Question: I am trying to display a currently logged in username and I am getting a fatal error about an unexpected nil for an optional value. I've searched several of the other questions related to my issue (using "if let") and attempted the solution but for some reason I cannot get this code to display in my label even though I am ,in fact, showing a value for my variable on debug. My code is as follows:
'''
import UIKit
import Parse
class DashboardViewController: UIViewController {
@IBOutlet var welcomeText: UILabel!
override func viewDidLoad() {
super.viewDidLoad()
}
override func viewWillAppear(animated: Bool) {
if let currentUser = PFUser.currentUser()?.username {
welcomeText.text = "Welcome \(currentUser)!"
} else {
welcomeText.text = "Welcome"
}
}
override func didReceiveMemoryWarning() {
super.didReceiveMemoryWarning()
}
}
'''
I have even tried (as I posted this) moving my code to the viewWillAppear() function to see if that made a difference considering that has helped in the past, but no luck. Any help would be greatly appreciated!
error:

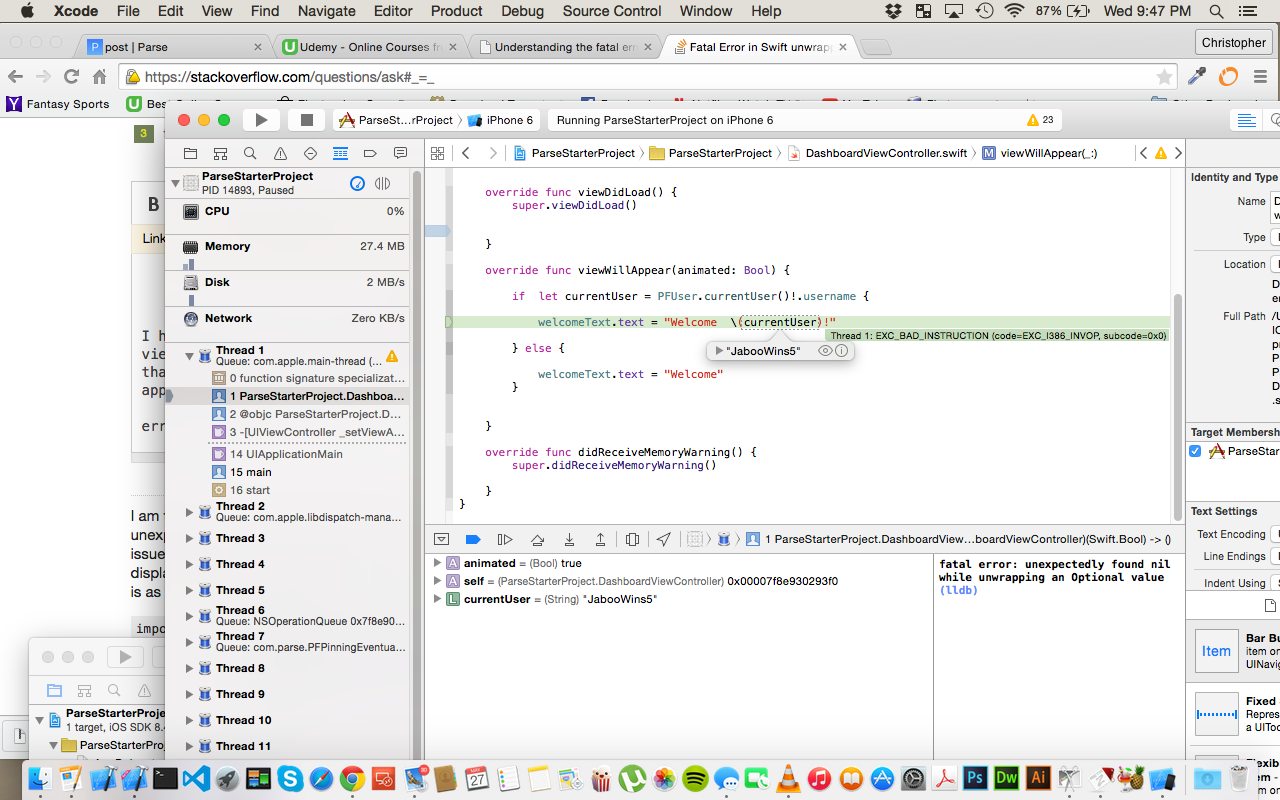
Answer: It's your label that is nil. It looks to me like the connection for the label between Interface Builder and your code got disconnected. You'll need to right click and drag from the label to the outlet property to form the connection again.